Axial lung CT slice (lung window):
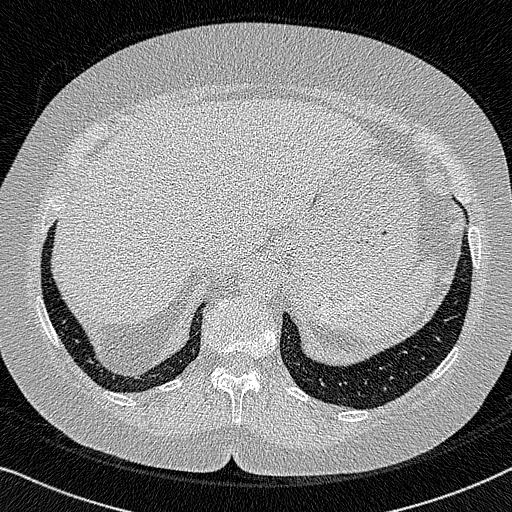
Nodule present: no